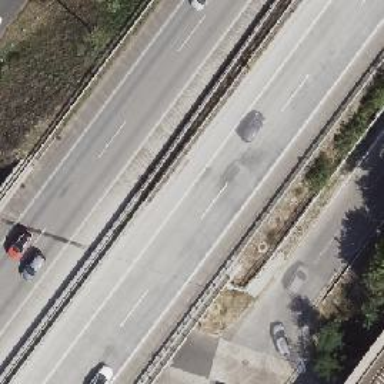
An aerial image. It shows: Bridge over motorway.